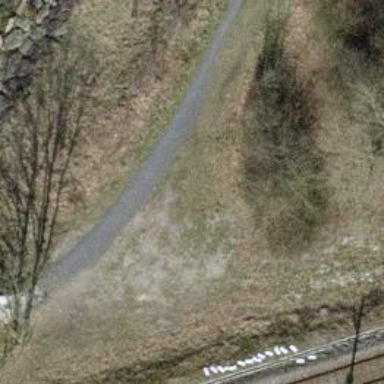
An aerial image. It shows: Track with grade 4 tracktype.